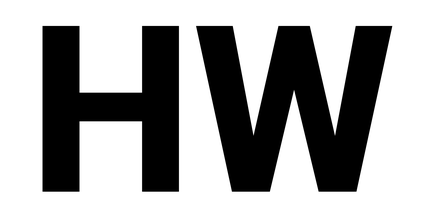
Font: Roboto_ExtraBold